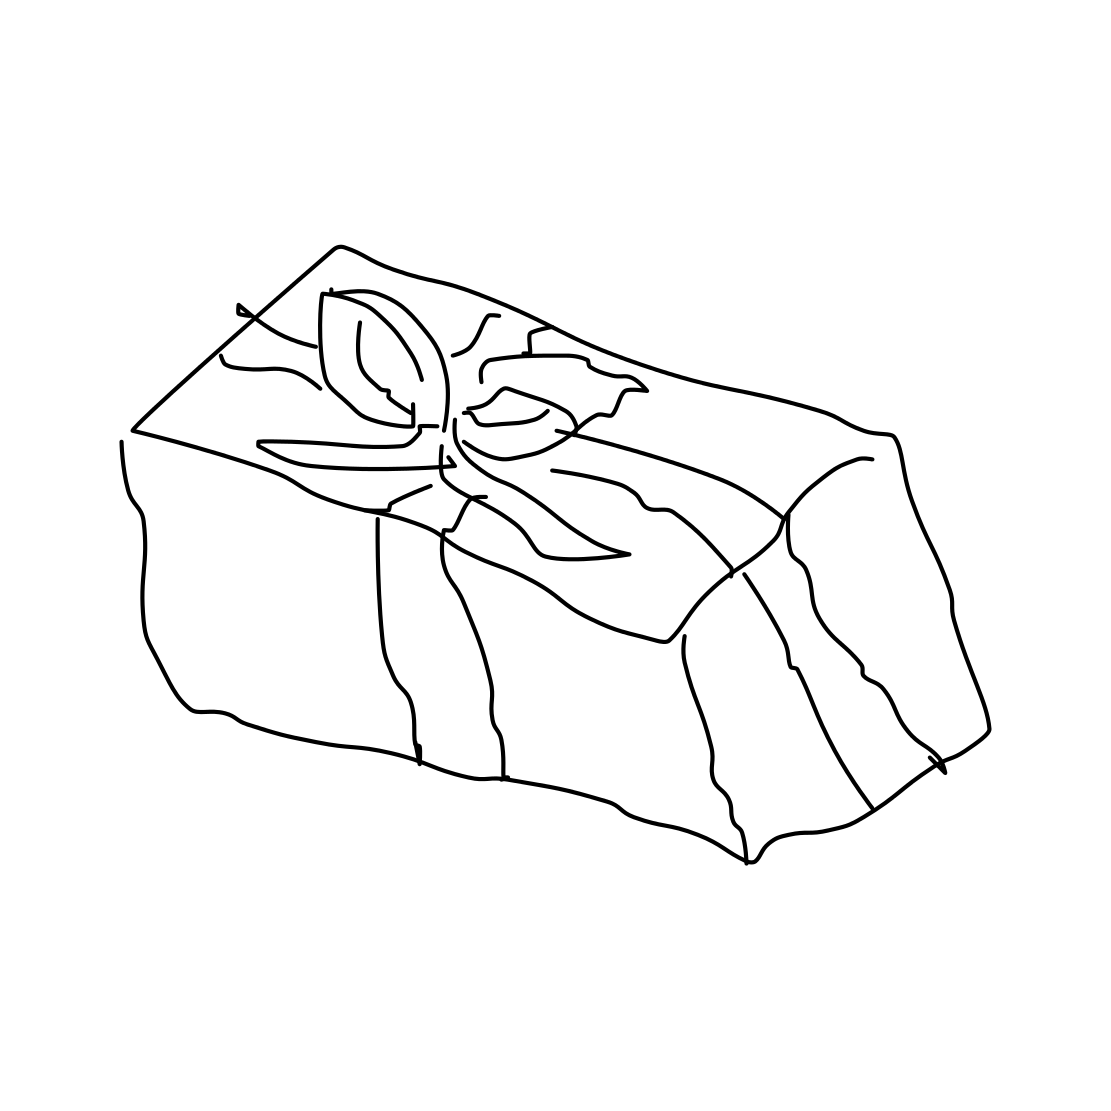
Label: present